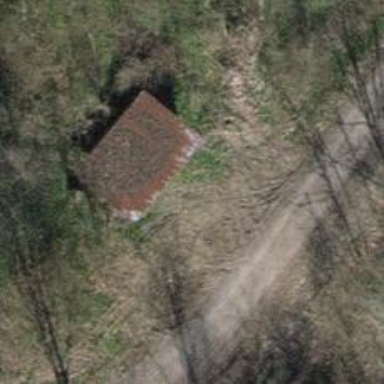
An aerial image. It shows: Picnic shelter amenity.